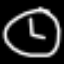
Label: clock